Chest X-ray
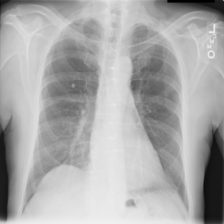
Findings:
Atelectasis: negative
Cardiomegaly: negative
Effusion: negative
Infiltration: negative
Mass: negative
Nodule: negative
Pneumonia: negative
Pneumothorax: negative
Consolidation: negative
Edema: negative
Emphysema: negative
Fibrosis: negative
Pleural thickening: negative
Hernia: negative